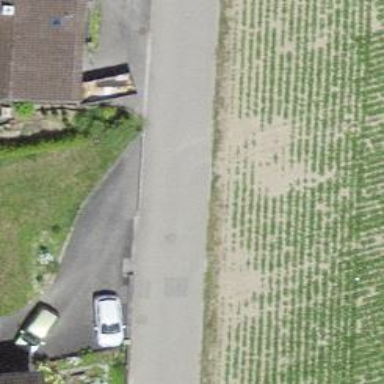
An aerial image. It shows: Residential road through agricultural land.